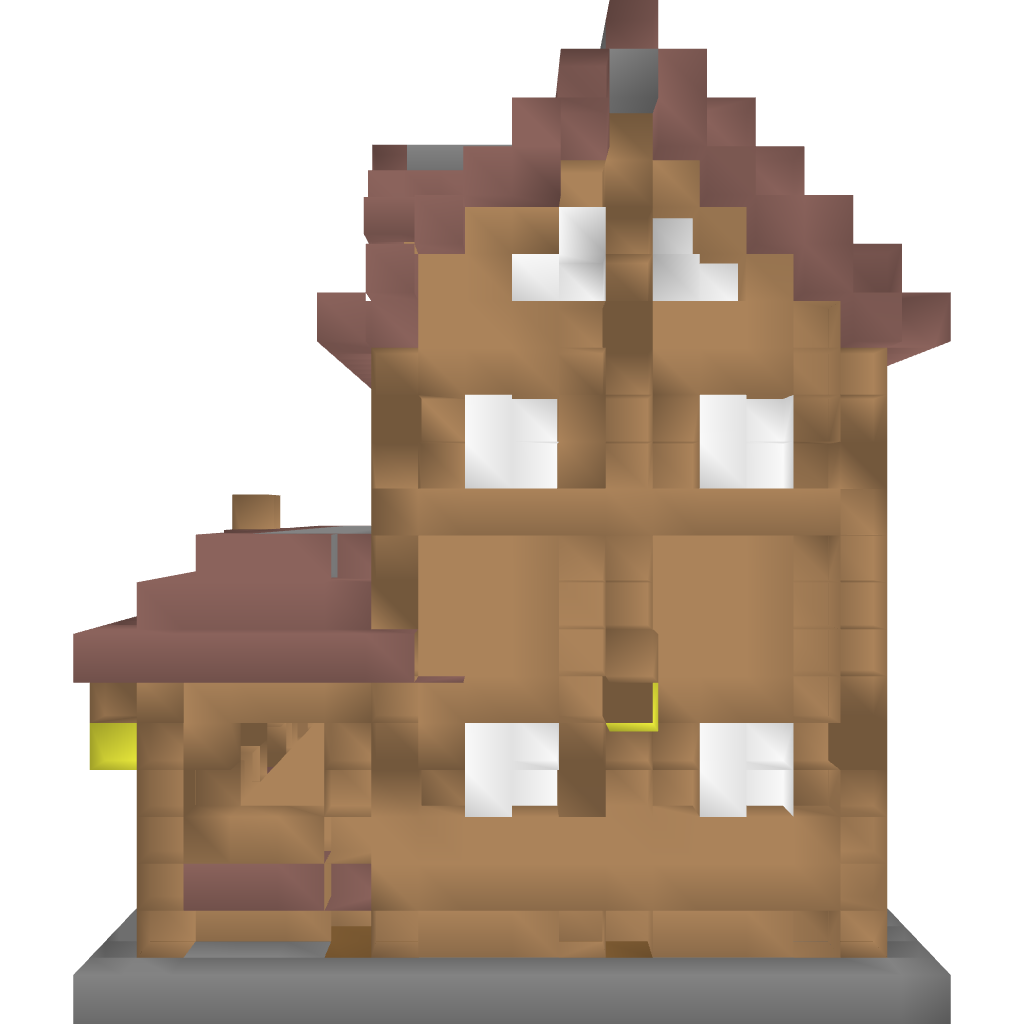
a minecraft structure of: Farm House for 1.6.0+ good quality